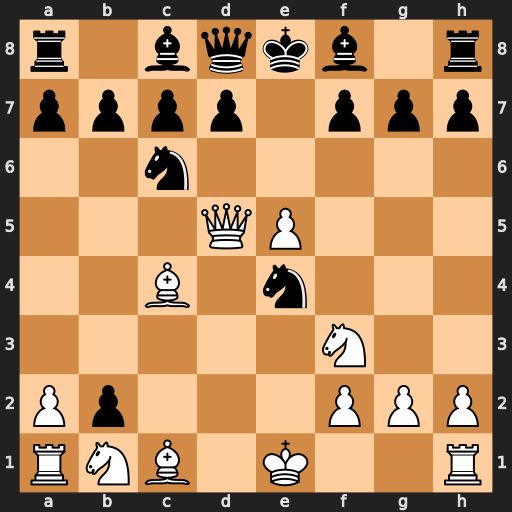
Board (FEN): r1bqkb1r/pppp1ppp/2n5/3QP3/2B1n3/5N2/Pp3PPP/RNB1K2R
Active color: w
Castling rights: KQkq
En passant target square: -
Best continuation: Qxf7#